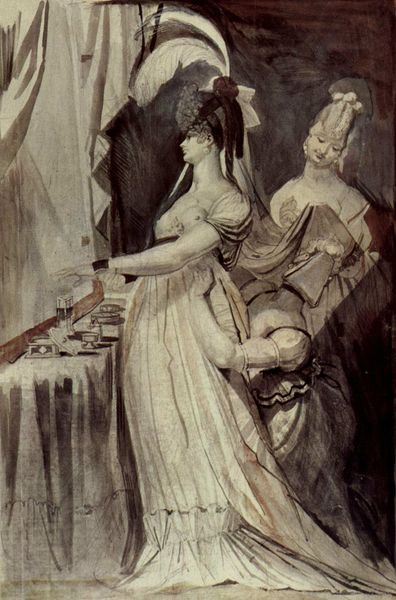
Titel: Dame am Frisiertisch
Künstler: Johann Heinrich Füssli
Standort: London
Institution: Collection Brinsley Ford
Schlagwörter: dunkel, feder, gemälde, hand, nackt, schatten, weiß, frauen, ausschnitt, braun, brust, busen, damen, fenster, frau, frisur, glas, grau, haar, hell, hintergrund, hut, kleid, kleider, schmuck, schwarz, szene, tisch, zeichnung, dame, gürtel, schleier, tuch, beige, malerei, mode, rock, symbolismus, flaschen, jung, arm, band, barock, diener, dienerin, falten, federn, haarschmuck, kleidung, ärmel, bildnis, spiegel, tischdecke, tischtuch, vorhang, haare, stoff, stoffe, decke, drei, saum, bühne, schleifen, dekoltee, puder, schminke, schulter, federhut, perücke, schleppe, taille, brüste, papier, violett, monochrom, grisaille, jugendstil, anprobe, robe, zofe, ankleiden, faltenwurf, rüschen, schwanger, fliessend, laviert, tusche, morgentoilette, dose, kohle, schönheit, schwarz-weiss, knien, koloriert, kopfputz, entwurf, mythologie, darstellung, parfum, parfüm, schminktisch, toilette, armband, eitel, champagner, hüfte, kniend, korsett, garderobe, königin, anbeten, schminken, josephine, kopfschmuck, dienerinnen, hofdame, kosmetik, artdeco, tuche, roben, anziehen, perrücke, boudoir, richten, pompös, dosen, ankleide, skizee, füssli, kriemhild, spiegeltisch, toilettentisch, monarchin, toupet, kosmetiktisch, schnimktisch, ch, gardrobe, schleiere, farfum, gefaesse, dinerschaft